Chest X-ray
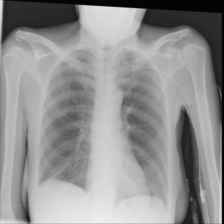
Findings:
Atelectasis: positive
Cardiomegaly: negative
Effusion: negative
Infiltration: negative
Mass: negative
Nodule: negative
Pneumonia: negative
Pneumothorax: negative
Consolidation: negative
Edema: negative
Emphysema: negative
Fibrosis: negative
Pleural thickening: negative
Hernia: negative